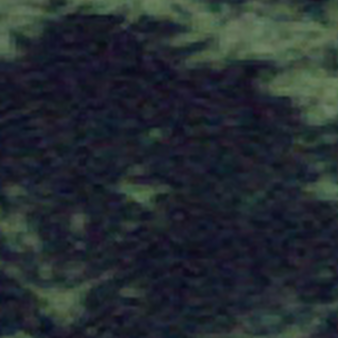
Label: other